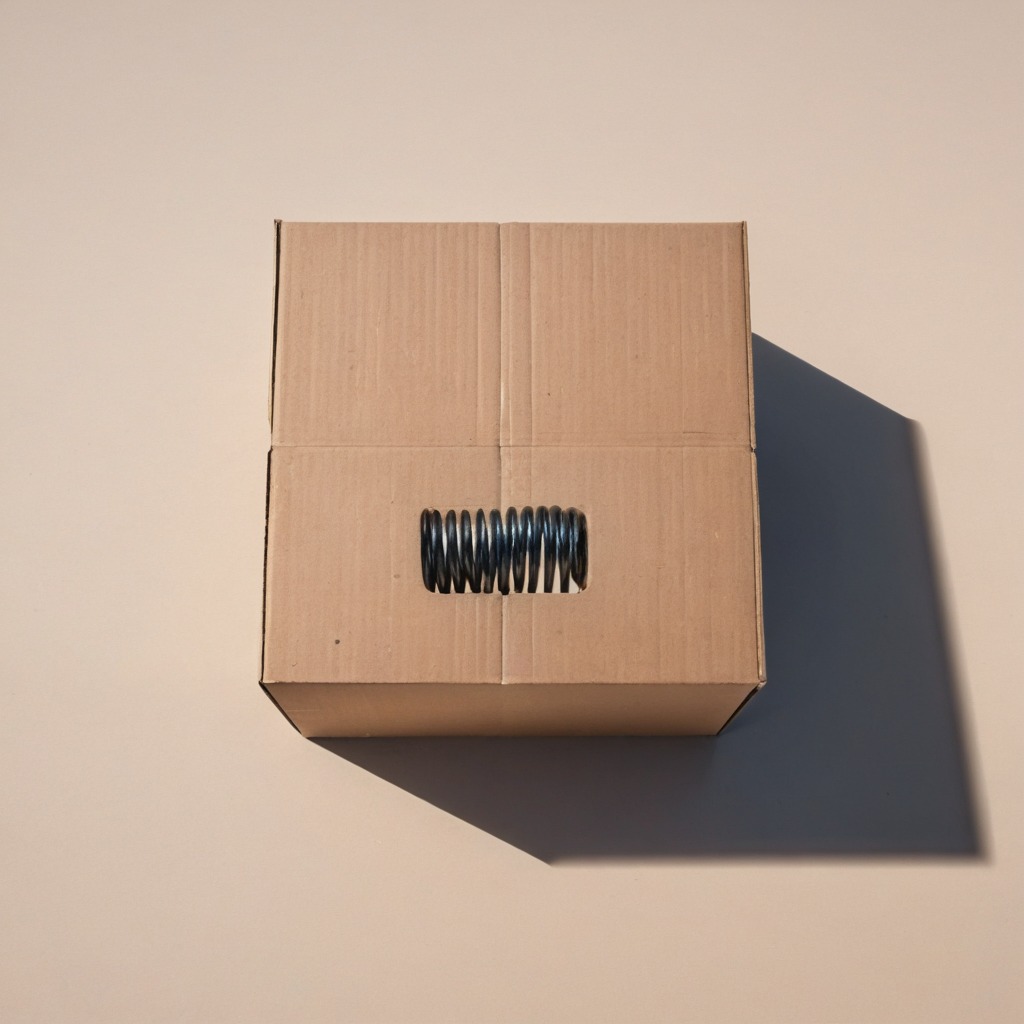
A coiled metal spring is lying on a clean dry cardboard box surface in an outdoor workshop during daytime bright natural light soft shadows slightly creased but